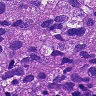
Metastatic tissue present: yes